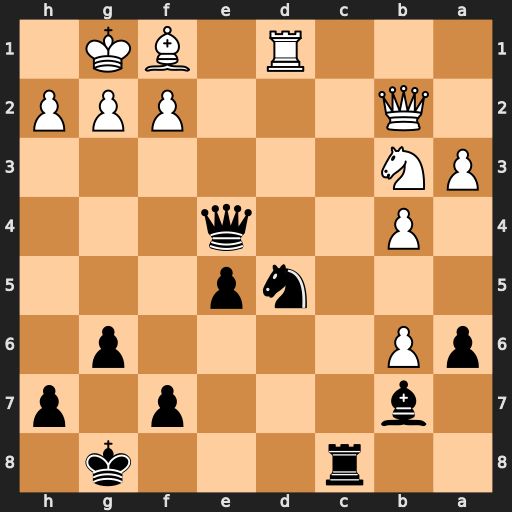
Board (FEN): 2r3k1/1b3p1p/pP4p1/3np3/1P2q3/PN6/1Q3PPP/3R1BK1
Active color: b
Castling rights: -
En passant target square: -
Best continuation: Rc2 Nc5 Qf5 Qxc2 Qxc2